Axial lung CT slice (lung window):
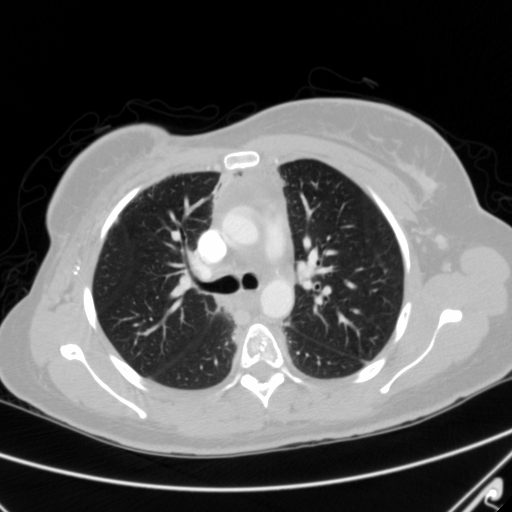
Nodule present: no